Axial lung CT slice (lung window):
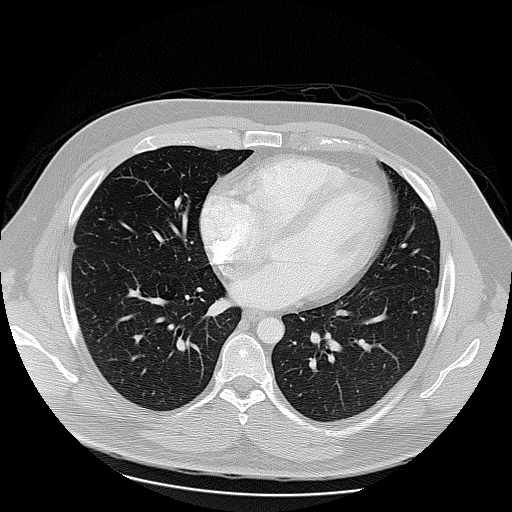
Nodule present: no